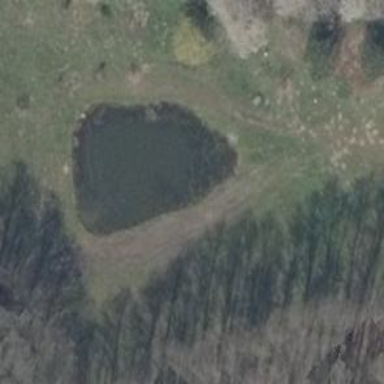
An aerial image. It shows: Peaceful pond surrounded by nature.